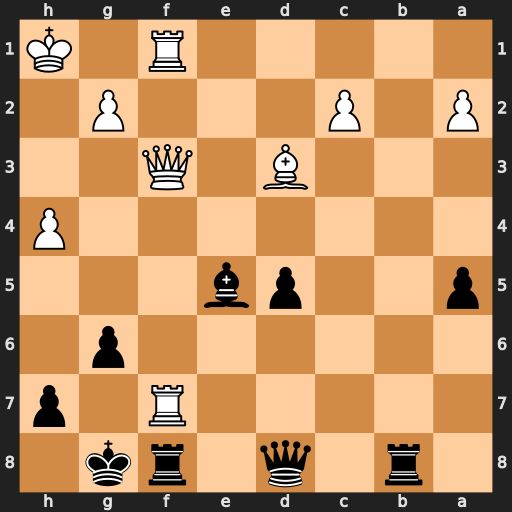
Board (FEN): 1r1q1rk1/5R1p/6p1/p2pb3/7P/3B1Q2/P1P3P1/5R1K
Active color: b
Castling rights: -
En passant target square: -
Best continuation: Qxh4+ Qh3 Qxh3+ gxh3 Rxf7 Rxf7 Kxf7